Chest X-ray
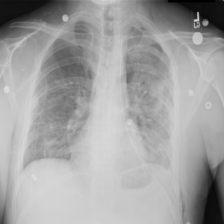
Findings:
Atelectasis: negative
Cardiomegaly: negative
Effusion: negative
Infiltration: negative
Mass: positive
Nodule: negative
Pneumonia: negative
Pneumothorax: positive
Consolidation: negative
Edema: positive
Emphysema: positive
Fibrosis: negative
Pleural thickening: negative
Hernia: negative